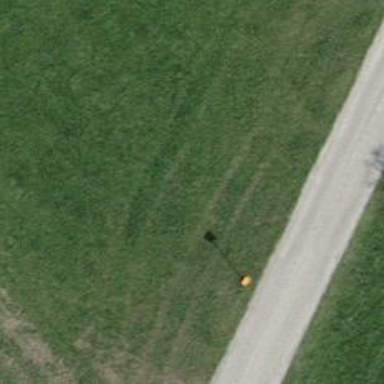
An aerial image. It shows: Pipeline marker.